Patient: sex F, age 33
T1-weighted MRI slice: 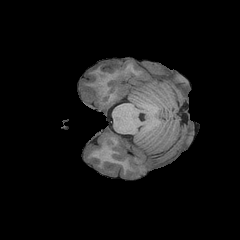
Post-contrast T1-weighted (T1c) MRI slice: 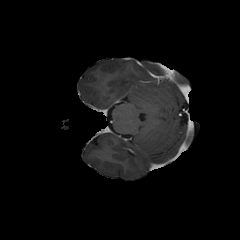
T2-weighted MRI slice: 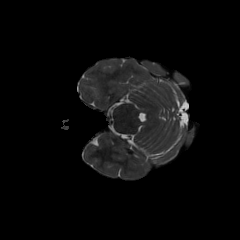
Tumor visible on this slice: yes
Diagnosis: Astrocytoma, IDH-mutant
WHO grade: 2